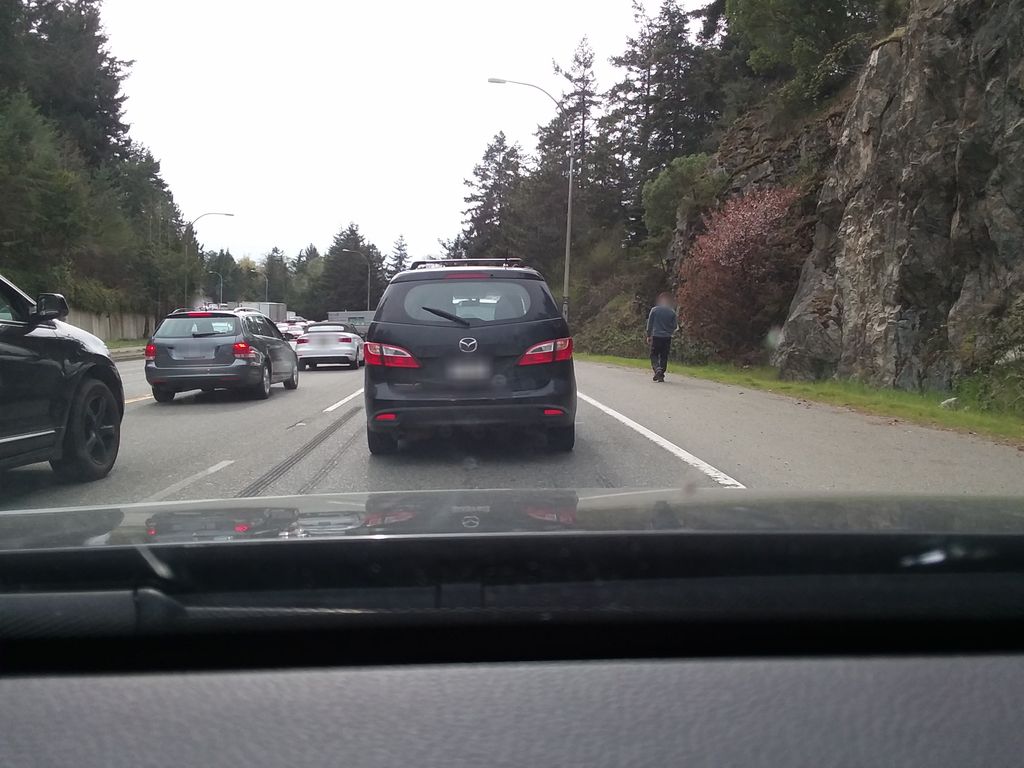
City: victoria